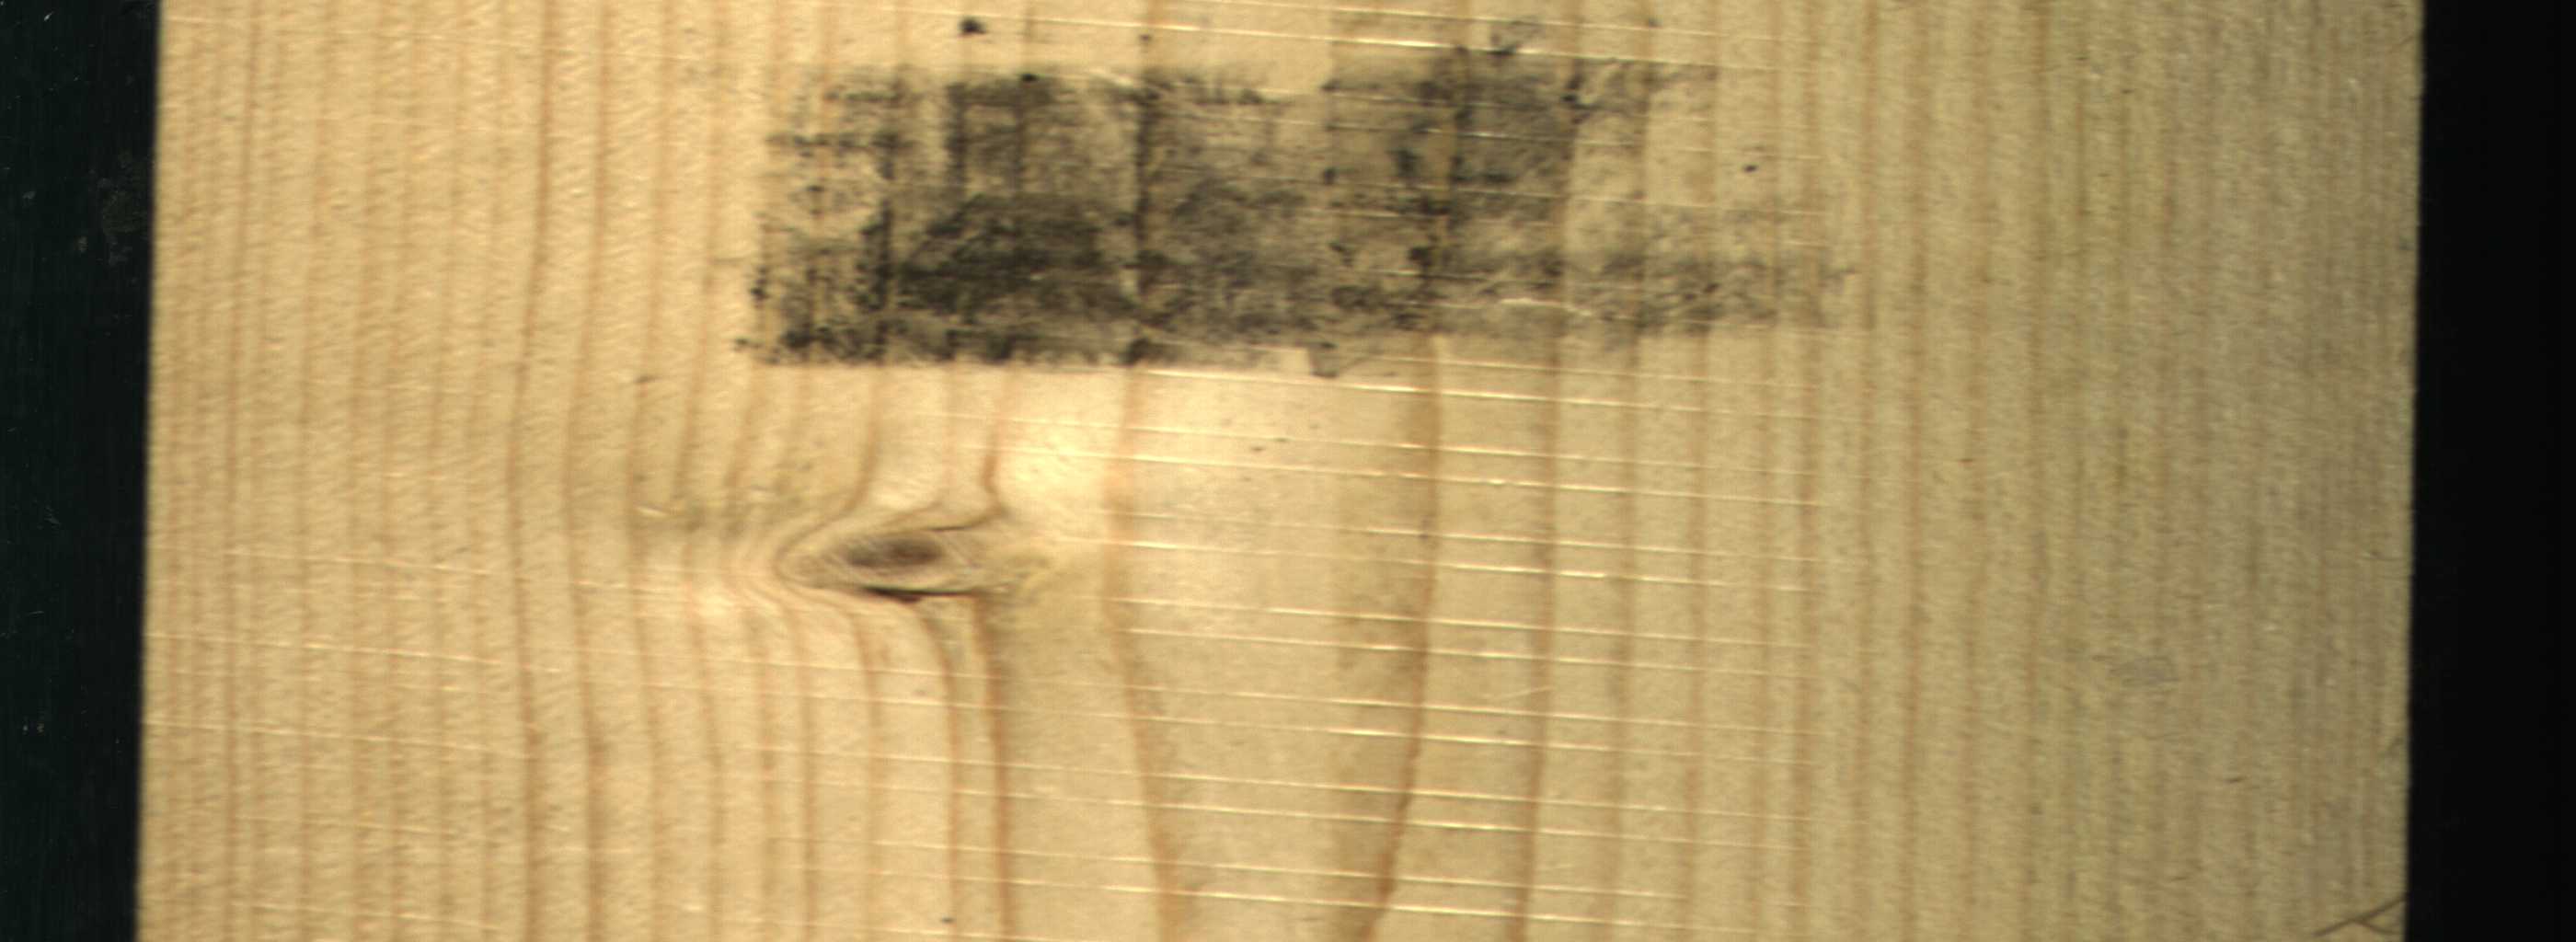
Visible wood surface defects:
Live_Knot